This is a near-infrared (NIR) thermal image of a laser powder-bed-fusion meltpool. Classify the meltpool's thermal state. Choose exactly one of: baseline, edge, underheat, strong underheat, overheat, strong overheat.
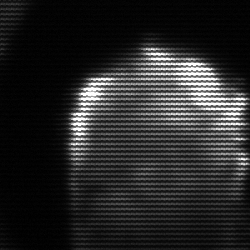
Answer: edge